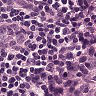
Metastatic tissue present: no